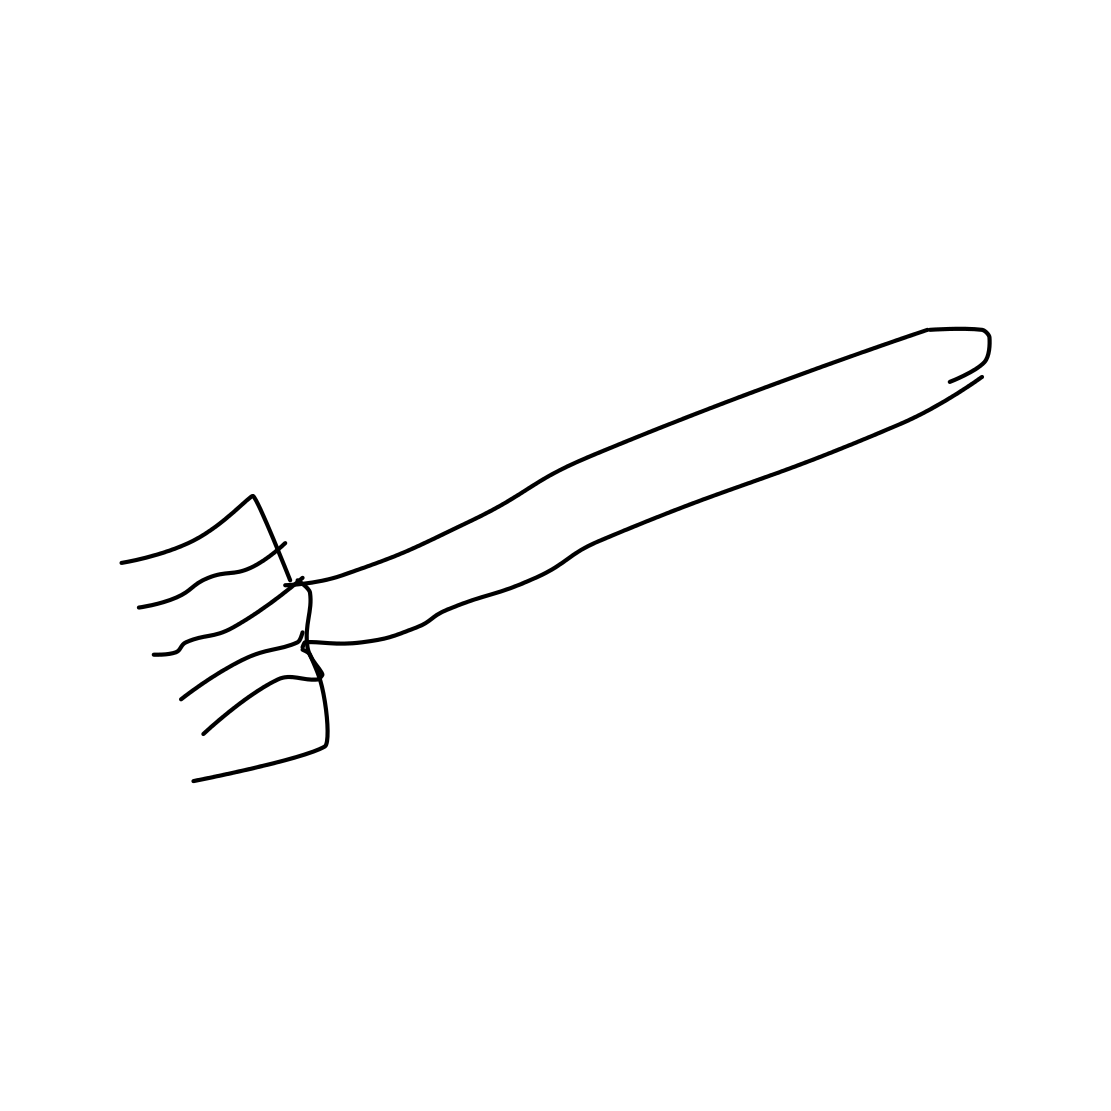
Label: fork